Question: When I style my 'QScrollBar' using a stylesheet, the background color is checkered instead of being solid.
'''
QScrollBar:horizontal {
background-color: grey;
}
'''

How do you make the background of the scrollbar a solid color?
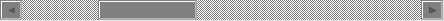
Answer: What you are referring to as "the background" is actually the two sub-elements 'add-page' and 'sub-page'. You need to define the background element on those sub-elements.
The simplest solution would be to remove the 'background' on both. Then it would inherit the background color 'grey' that you have already set on 'QScrollBar':
'''
QScrollBar::add-page:horizontal, QScrollBar::sub-page:horizontal {
background: none;
}
'''

But if desired, you could style each individually to your liking:
'''
QScrollBar::sub-page:horizontal {
background: red;
}
QScrollBar::add-page:horizontal {
background: green;
}
'''

<URL>
Unfortunately, this solution is rather hard to divine from the <URL>.